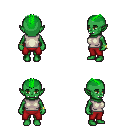
a pixel art fantasy rpg character, female body template, orc, green skin, white sleeveless shirt, red pants, green short mohawk hairstyle, bracelets, four views (front, back, left, right), 2x2 character sprite sheet, small pixel art, hard edges, no anti-aliasing